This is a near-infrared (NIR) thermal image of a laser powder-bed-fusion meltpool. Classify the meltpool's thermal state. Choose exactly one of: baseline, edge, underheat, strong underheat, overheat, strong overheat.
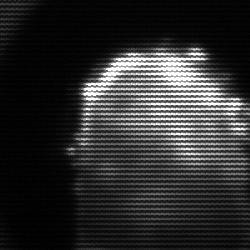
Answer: baseline